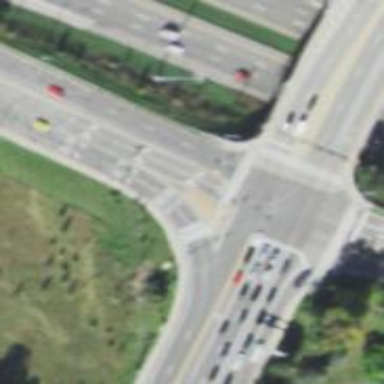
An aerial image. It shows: Marked crossing on the road.